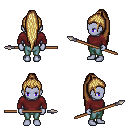
a pixel art fantasy rpg character, female body template, dark elf, purple skin, maroon long-sleeve shirt, teal pants, blonde extra-long topknot hairstyle, spear, four views (front, back, left, right), 2x2 character sprite sheet, small pixel art, hard edges, no anti-aliasing